Interaction volume radius: 10 \u00c5
Interaction volume height: 20 \u00c5
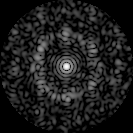
Disorder parameter: 0.7904